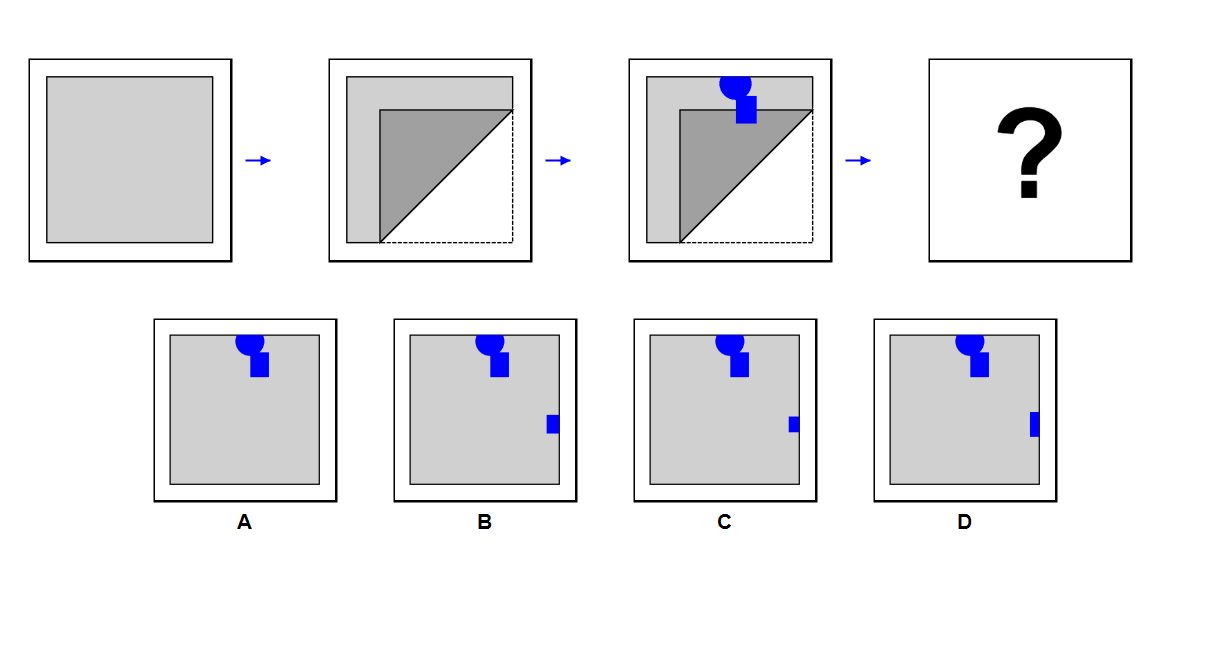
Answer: B